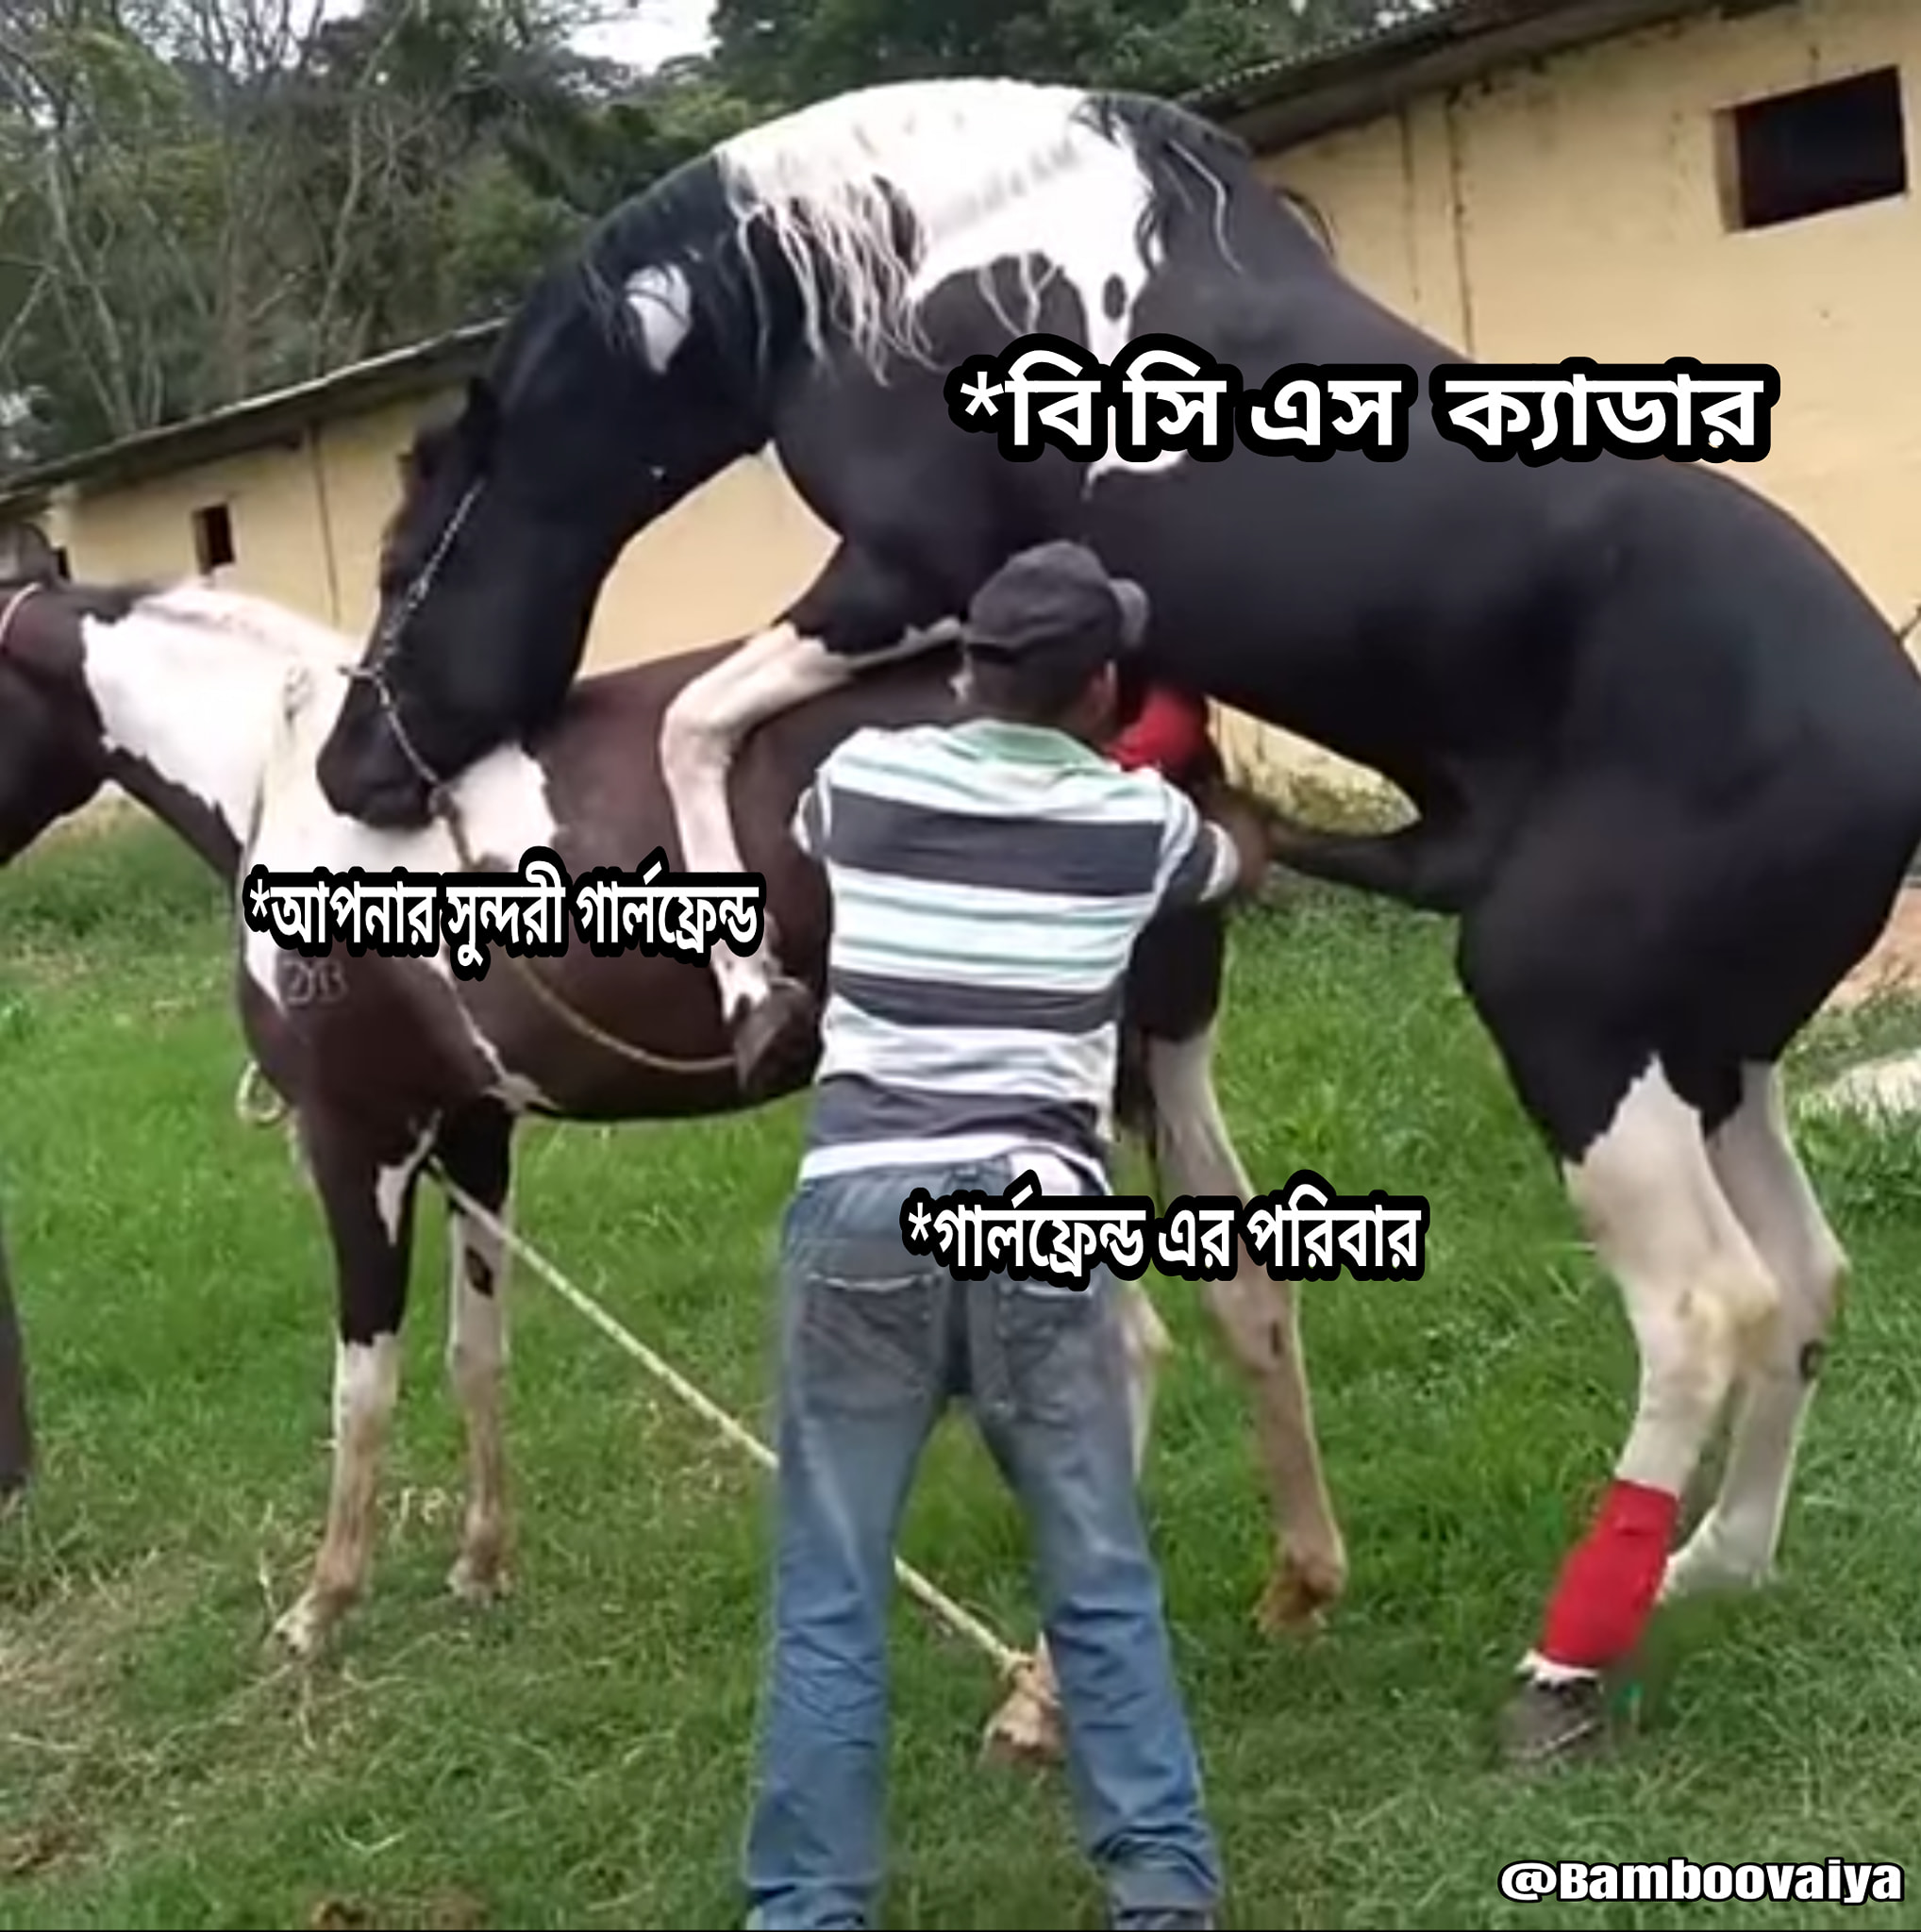
Caption: *আপনার সুন্দরী গালফ্রেন্ড    *গালফ্রেন্ড এর পরিবার   *বিসি এস ক্যাডার
Label: hate